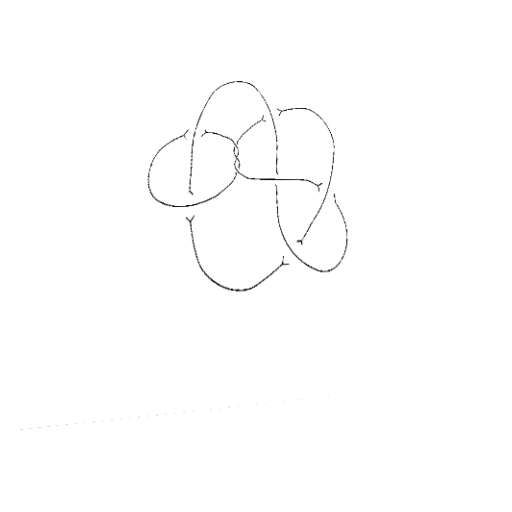
Crossing number: 9